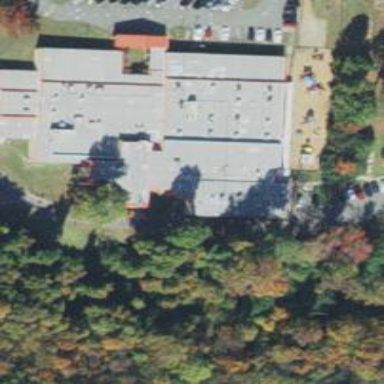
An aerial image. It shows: School.